The plot is a signal-to-image rendering of a rotating shaft's vibration measurement. What is the most likely rotor condition (normal, misalignment, unbalance, looseness)?
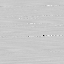
Answer: normal